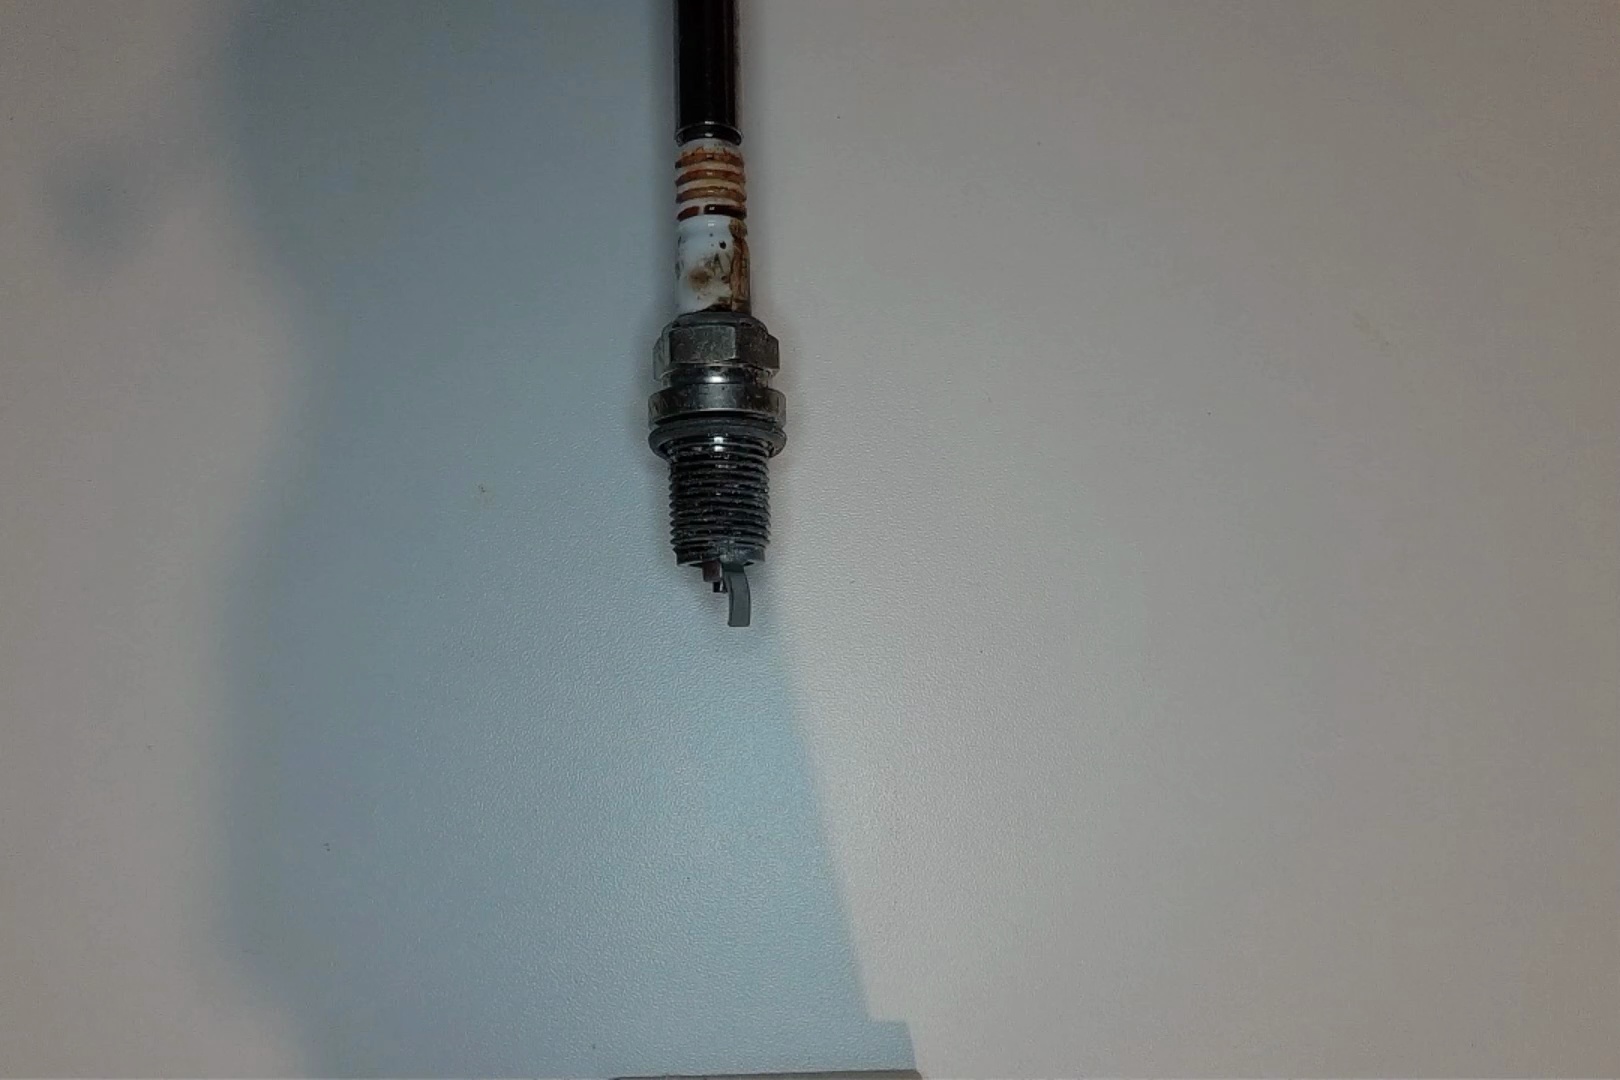
Label: anomaly